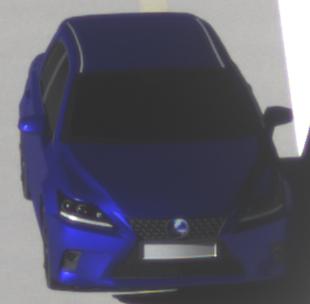
Make: Lexus
Model: CT 200h
Detailed model: CT (A10)
Model produced from: 2014/03
Model produced until: 2017/10
Doors: 5
Color: blue
Road condition: dry road
Daytime: morning or afternoon
Contrast: high contrast